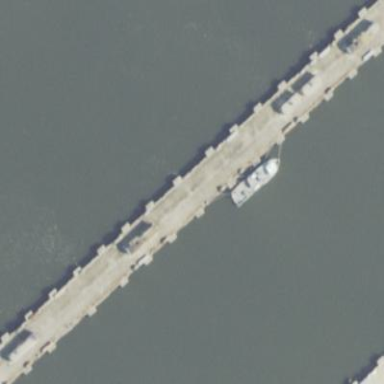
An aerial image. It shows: Concrete pier in industrial area used as port.